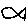
Label: fish